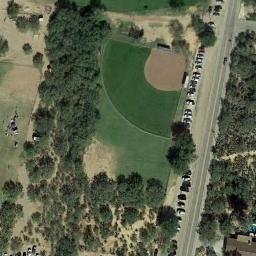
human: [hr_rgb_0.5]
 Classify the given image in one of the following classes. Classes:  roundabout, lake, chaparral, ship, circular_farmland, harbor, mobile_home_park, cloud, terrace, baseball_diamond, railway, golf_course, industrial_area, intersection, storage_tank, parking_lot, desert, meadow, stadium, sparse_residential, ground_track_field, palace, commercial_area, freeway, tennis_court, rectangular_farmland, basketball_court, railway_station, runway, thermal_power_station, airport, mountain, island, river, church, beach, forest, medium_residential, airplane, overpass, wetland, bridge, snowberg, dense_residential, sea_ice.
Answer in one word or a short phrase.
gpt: baseball_diamond